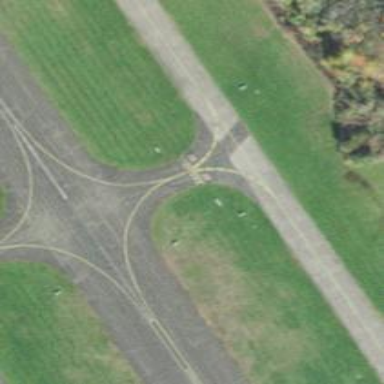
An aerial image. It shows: Image of taxiway at airport.